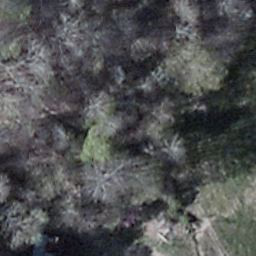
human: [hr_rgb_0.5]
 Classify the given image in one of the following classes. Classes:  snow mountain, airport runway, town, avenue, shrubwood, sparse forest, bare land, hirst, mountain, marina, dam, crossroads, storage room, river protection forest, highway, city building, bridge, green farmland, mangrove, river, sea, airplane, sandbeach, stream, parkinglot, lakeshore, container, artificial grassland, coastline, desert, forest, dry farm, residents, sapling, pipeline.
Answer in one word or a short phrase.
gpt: shrubwood